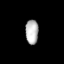
Tissue: lung
Cell type: Epithelial cells
Senescence score: 0.1905
Nuclear area (px): 312
Mean DAPI intensity: 181.087